Question: I have created an empty *.xib, added classes and referenced them.
I need to show the control over all UIViews currently displayed. I do this to show the control:
'''
AppDelegate *appDelegate = (AppDelegate *)[[UIApplication sharedApplication] delegate];
ExternalDisplayRemoteControl *remoteControl = [[ExternalDisplayRemoteControl alloc]initWithNibName:@"ExternalDisplayRemoteControl" bundle:nil];
remoteControl.view.frame = CGRectMake(20, 20, appDelegate.window.bounds.size.width-40, appDelegate.window.bounds.size.height-40);
remoteControl.view.alpha = 0.0;
[appDelegate.window addSubview:remoteControl.view];
//Display the customView with animation
[UIView animateWithDuration:0.4 animations:^{
[remoteControl.view setAlpha:1.0];
} completion:^(BOOL finished) {}];
'''
In the Interface Builder i have tried to set orientation to landscape - doesn't help
And the result is:
Screenshot:

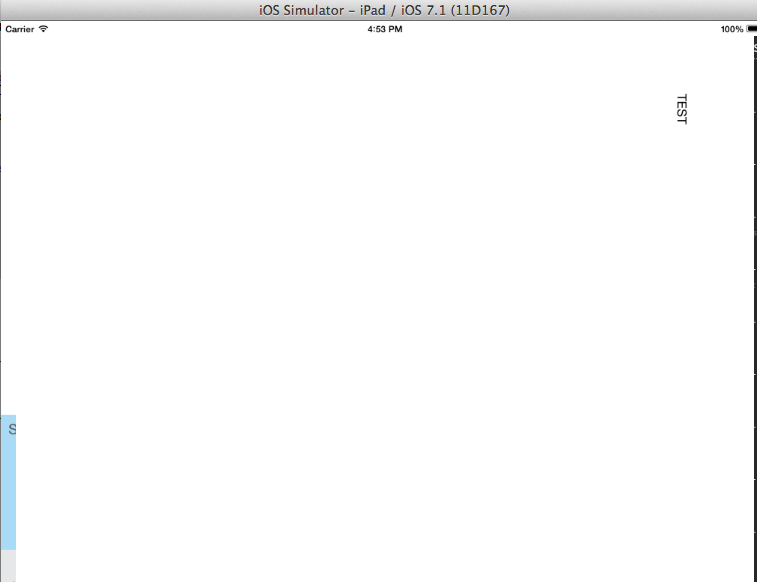
Answer: Found the answer:
This solution: doesn't respect device rotations.
Better solution:
'''
UIWindow* window = [UIApplication sharedApplication].keyWindow;
if (!window)
window = [[UIApplication sharedApplication].windows objectAtIndex:0];
[[[window subviews] objectAtIndex:0] addSubview:remoteControl.view];
'''